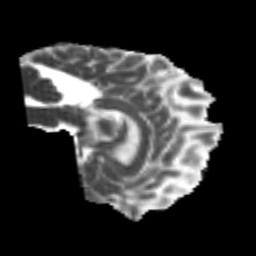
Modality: MD
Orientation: sagittal
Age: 22
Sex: male
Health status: healthy
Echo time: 0.074 s